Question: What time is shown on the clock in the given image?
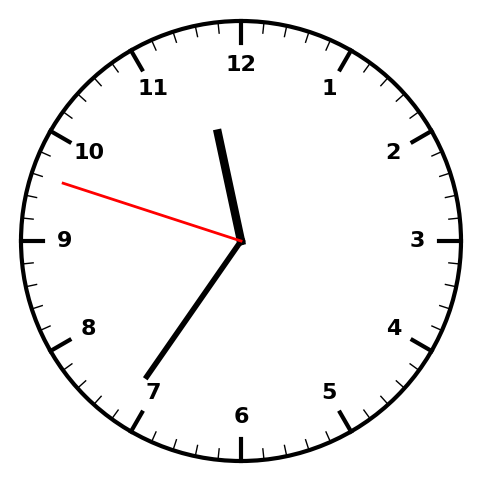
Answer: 11:35:48